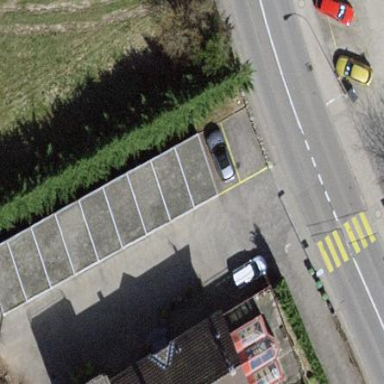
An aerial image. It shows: Group of garages.